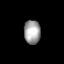
Tissue: lung
Cell type: Myeloid cells
Senescence score: 0.1635
Nuclear area (px): 386
Mean DAPI intensity: 161.119